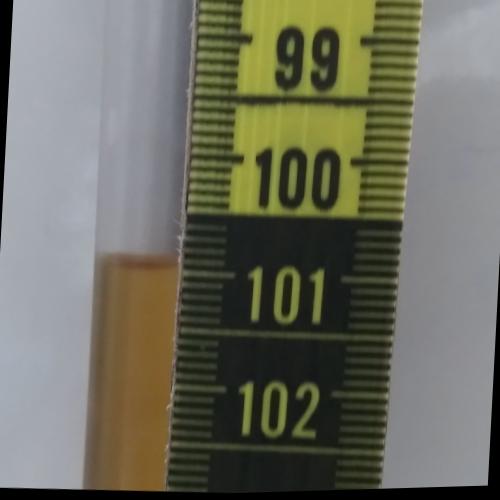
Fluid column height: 100.9 cm